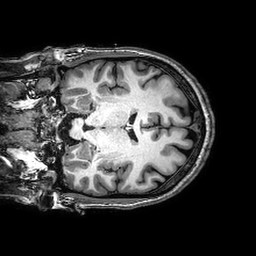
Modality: T1w
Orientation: coronal
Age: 33
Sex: male
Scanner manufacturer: philips
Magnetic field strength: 3 T
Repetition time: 0.008417 s
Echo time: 0.00389 s